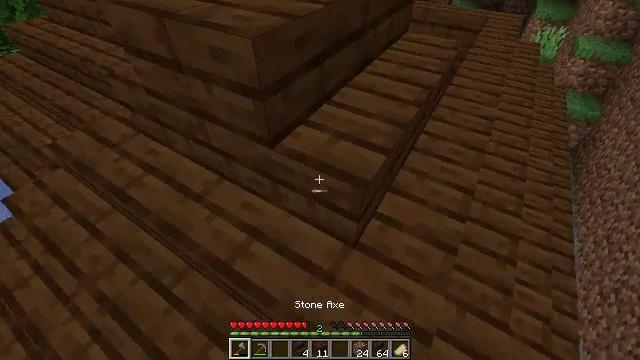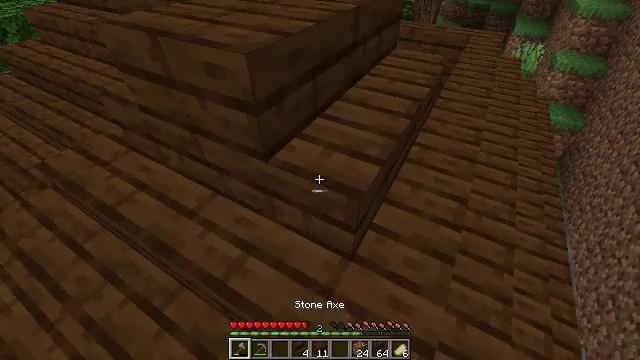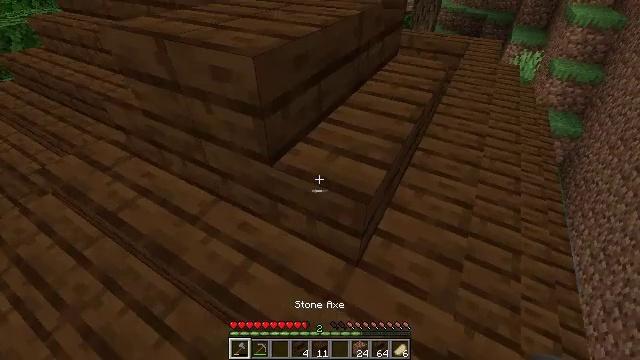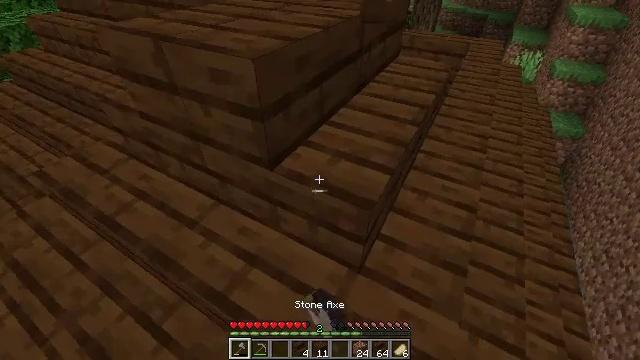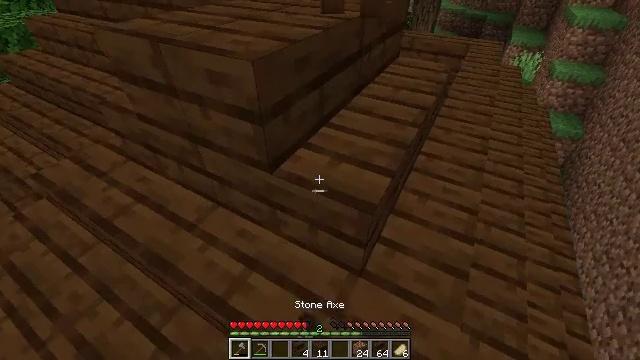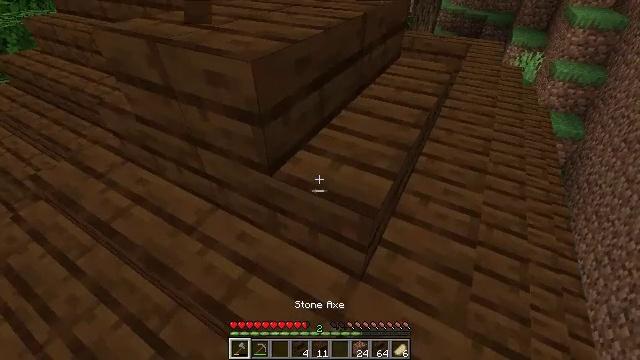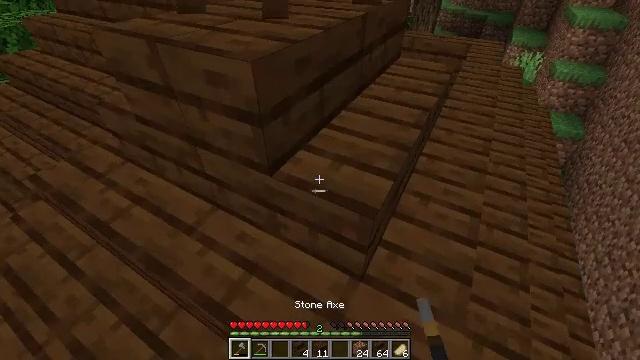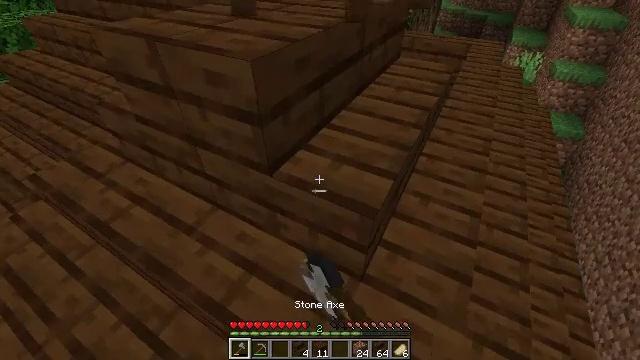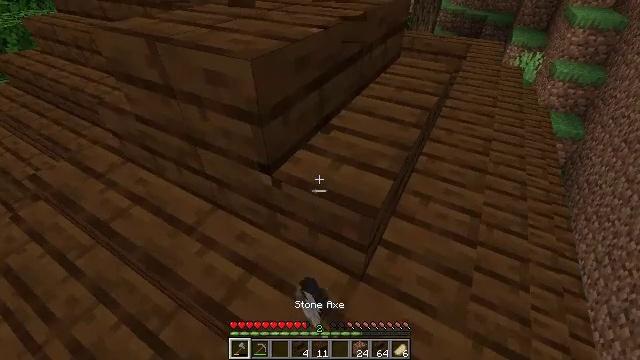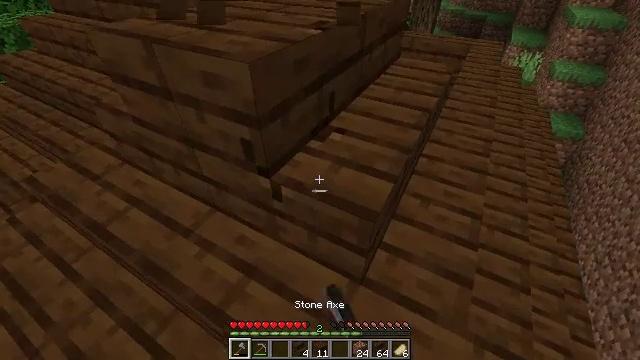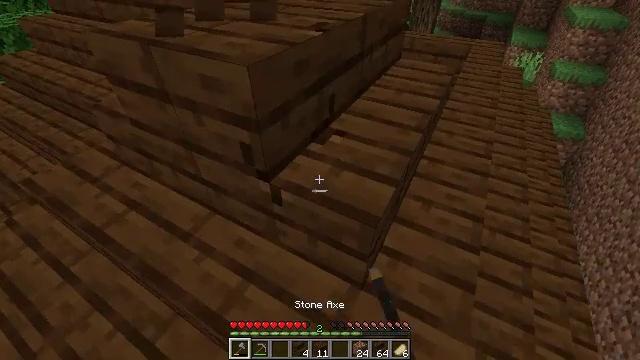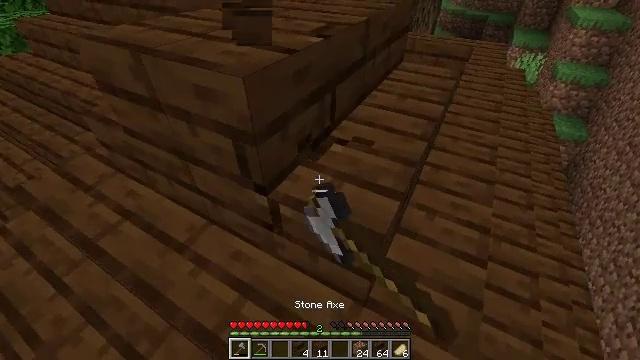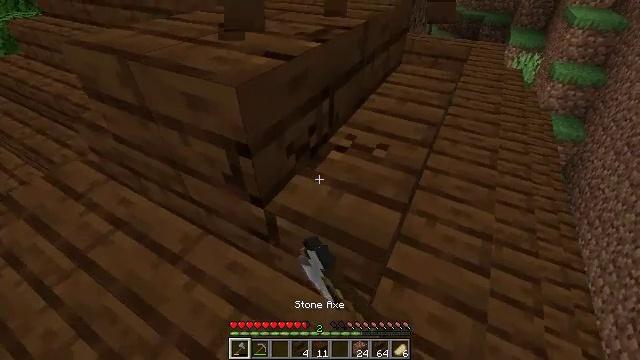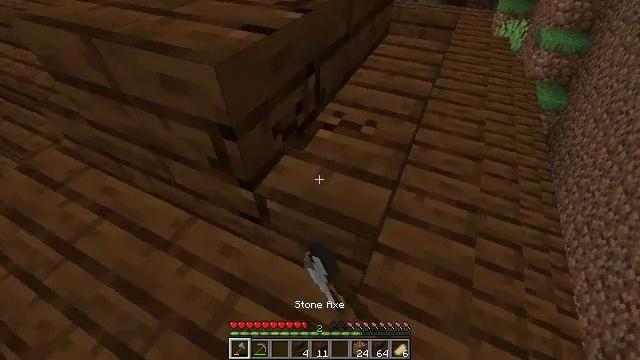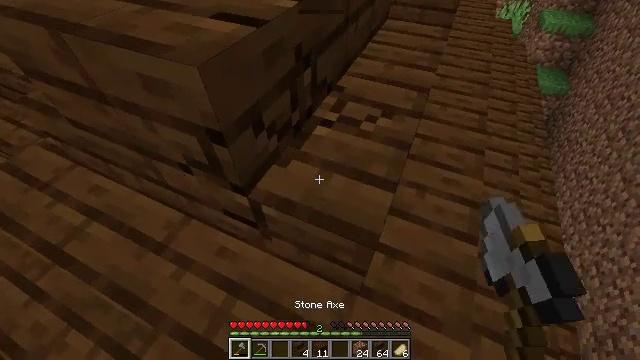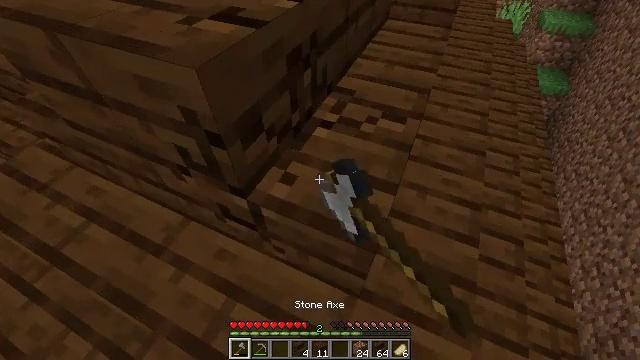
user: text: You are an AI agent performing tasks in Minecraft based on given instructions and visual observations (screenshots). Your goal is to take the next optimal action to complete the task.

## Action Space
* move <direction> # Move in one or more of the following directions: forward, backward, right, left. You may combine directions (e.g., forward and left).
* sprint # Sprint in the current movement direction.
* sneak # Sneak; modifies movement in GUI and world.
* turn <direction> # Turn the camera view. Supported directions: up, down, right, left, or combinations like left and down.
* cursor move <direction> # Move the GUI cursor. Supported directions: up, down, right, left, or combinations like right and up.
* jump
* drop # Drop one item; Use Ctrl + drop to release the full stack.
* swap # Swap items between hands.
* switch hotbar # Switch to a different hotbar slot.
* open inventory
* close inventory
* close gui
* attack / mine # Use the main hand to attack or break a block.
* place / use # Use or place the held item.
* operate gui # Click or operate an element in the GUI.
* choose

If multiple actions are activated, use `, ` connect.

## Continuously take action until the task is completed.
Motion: motion action
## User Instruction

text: Remove the dark oak stairs from the build.
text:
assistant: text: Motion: move forward, sneak, turn right and up
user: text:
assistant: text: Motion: move forward, sneak, turn up, attack / mine
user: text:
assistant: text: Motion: move forward, sneak, attack / mine
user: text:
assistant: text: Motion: sneak, attack / mine
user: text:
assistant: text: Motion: sneak, attack / mine
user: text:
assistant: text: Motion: sneak, attack / mine
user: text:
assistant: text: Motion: sneak, attack / mine
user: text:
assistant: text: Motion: sneak, attack / mine
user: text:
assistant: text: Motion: move forward, sneak, attack / mine
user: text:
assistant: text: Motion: move forward, sneak, attack / mine
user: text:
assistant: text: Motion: move forward, sneak, attack / mine
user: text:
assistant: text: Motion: move forward, sneak, attack / mine
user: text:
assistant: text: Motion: move forward, sneak, turn right and down, attack / mine
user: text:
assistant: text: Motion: sneak, turn down, attack / mine
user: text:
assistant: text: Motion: sneak, attack / mine
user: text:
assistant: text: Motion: sneak, attack / mine
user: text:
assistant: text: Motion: sneak, attack / mine
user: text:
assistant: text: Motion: sneak, attack / mine
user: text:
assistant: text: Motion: sneak, attack / mine
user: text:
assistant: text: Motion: sneak, attack / mine
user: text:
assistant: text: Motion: sneak, attack / mine
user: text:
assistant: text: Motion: move forward, sneak, turn right, attack / mine
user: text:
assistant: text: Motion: move forward, sneak, attack / mine
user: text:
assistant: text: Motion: move forward, sneak, attack / mine
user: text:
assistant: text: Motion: move forward, sneak, attack / mine
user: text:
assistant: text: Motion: sneak, attack / mine